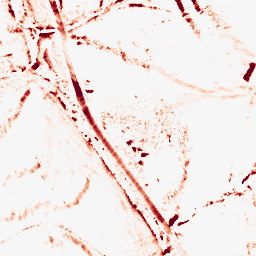
Category: morphological
Decomposition family: morphological_diamond
Decomposition parameters: operation: opening
radius: 5
Upsampling method: edge_directed
Upsampling parameters: scale: 2
Upsampling scale: 2